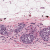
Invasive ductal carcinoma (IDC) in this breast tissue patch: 0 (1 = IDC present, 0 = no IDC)